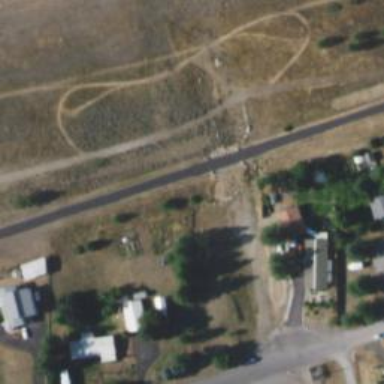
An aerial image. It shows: Road with "give way" sign.